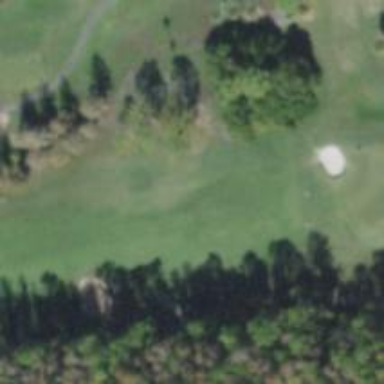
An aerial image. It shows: View of golf hole.